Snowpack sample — Buffalo Mountain, Silverthorne, Colorado, USA (2/22/26, 2:02 PM MST)
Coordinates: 39.622, -106.113
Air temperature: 33 °F
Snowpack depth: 63 cm
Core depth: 20 cm
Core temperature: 24.8 °F
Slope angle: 11°, slope face: 116°
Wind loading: low
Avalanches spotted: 0
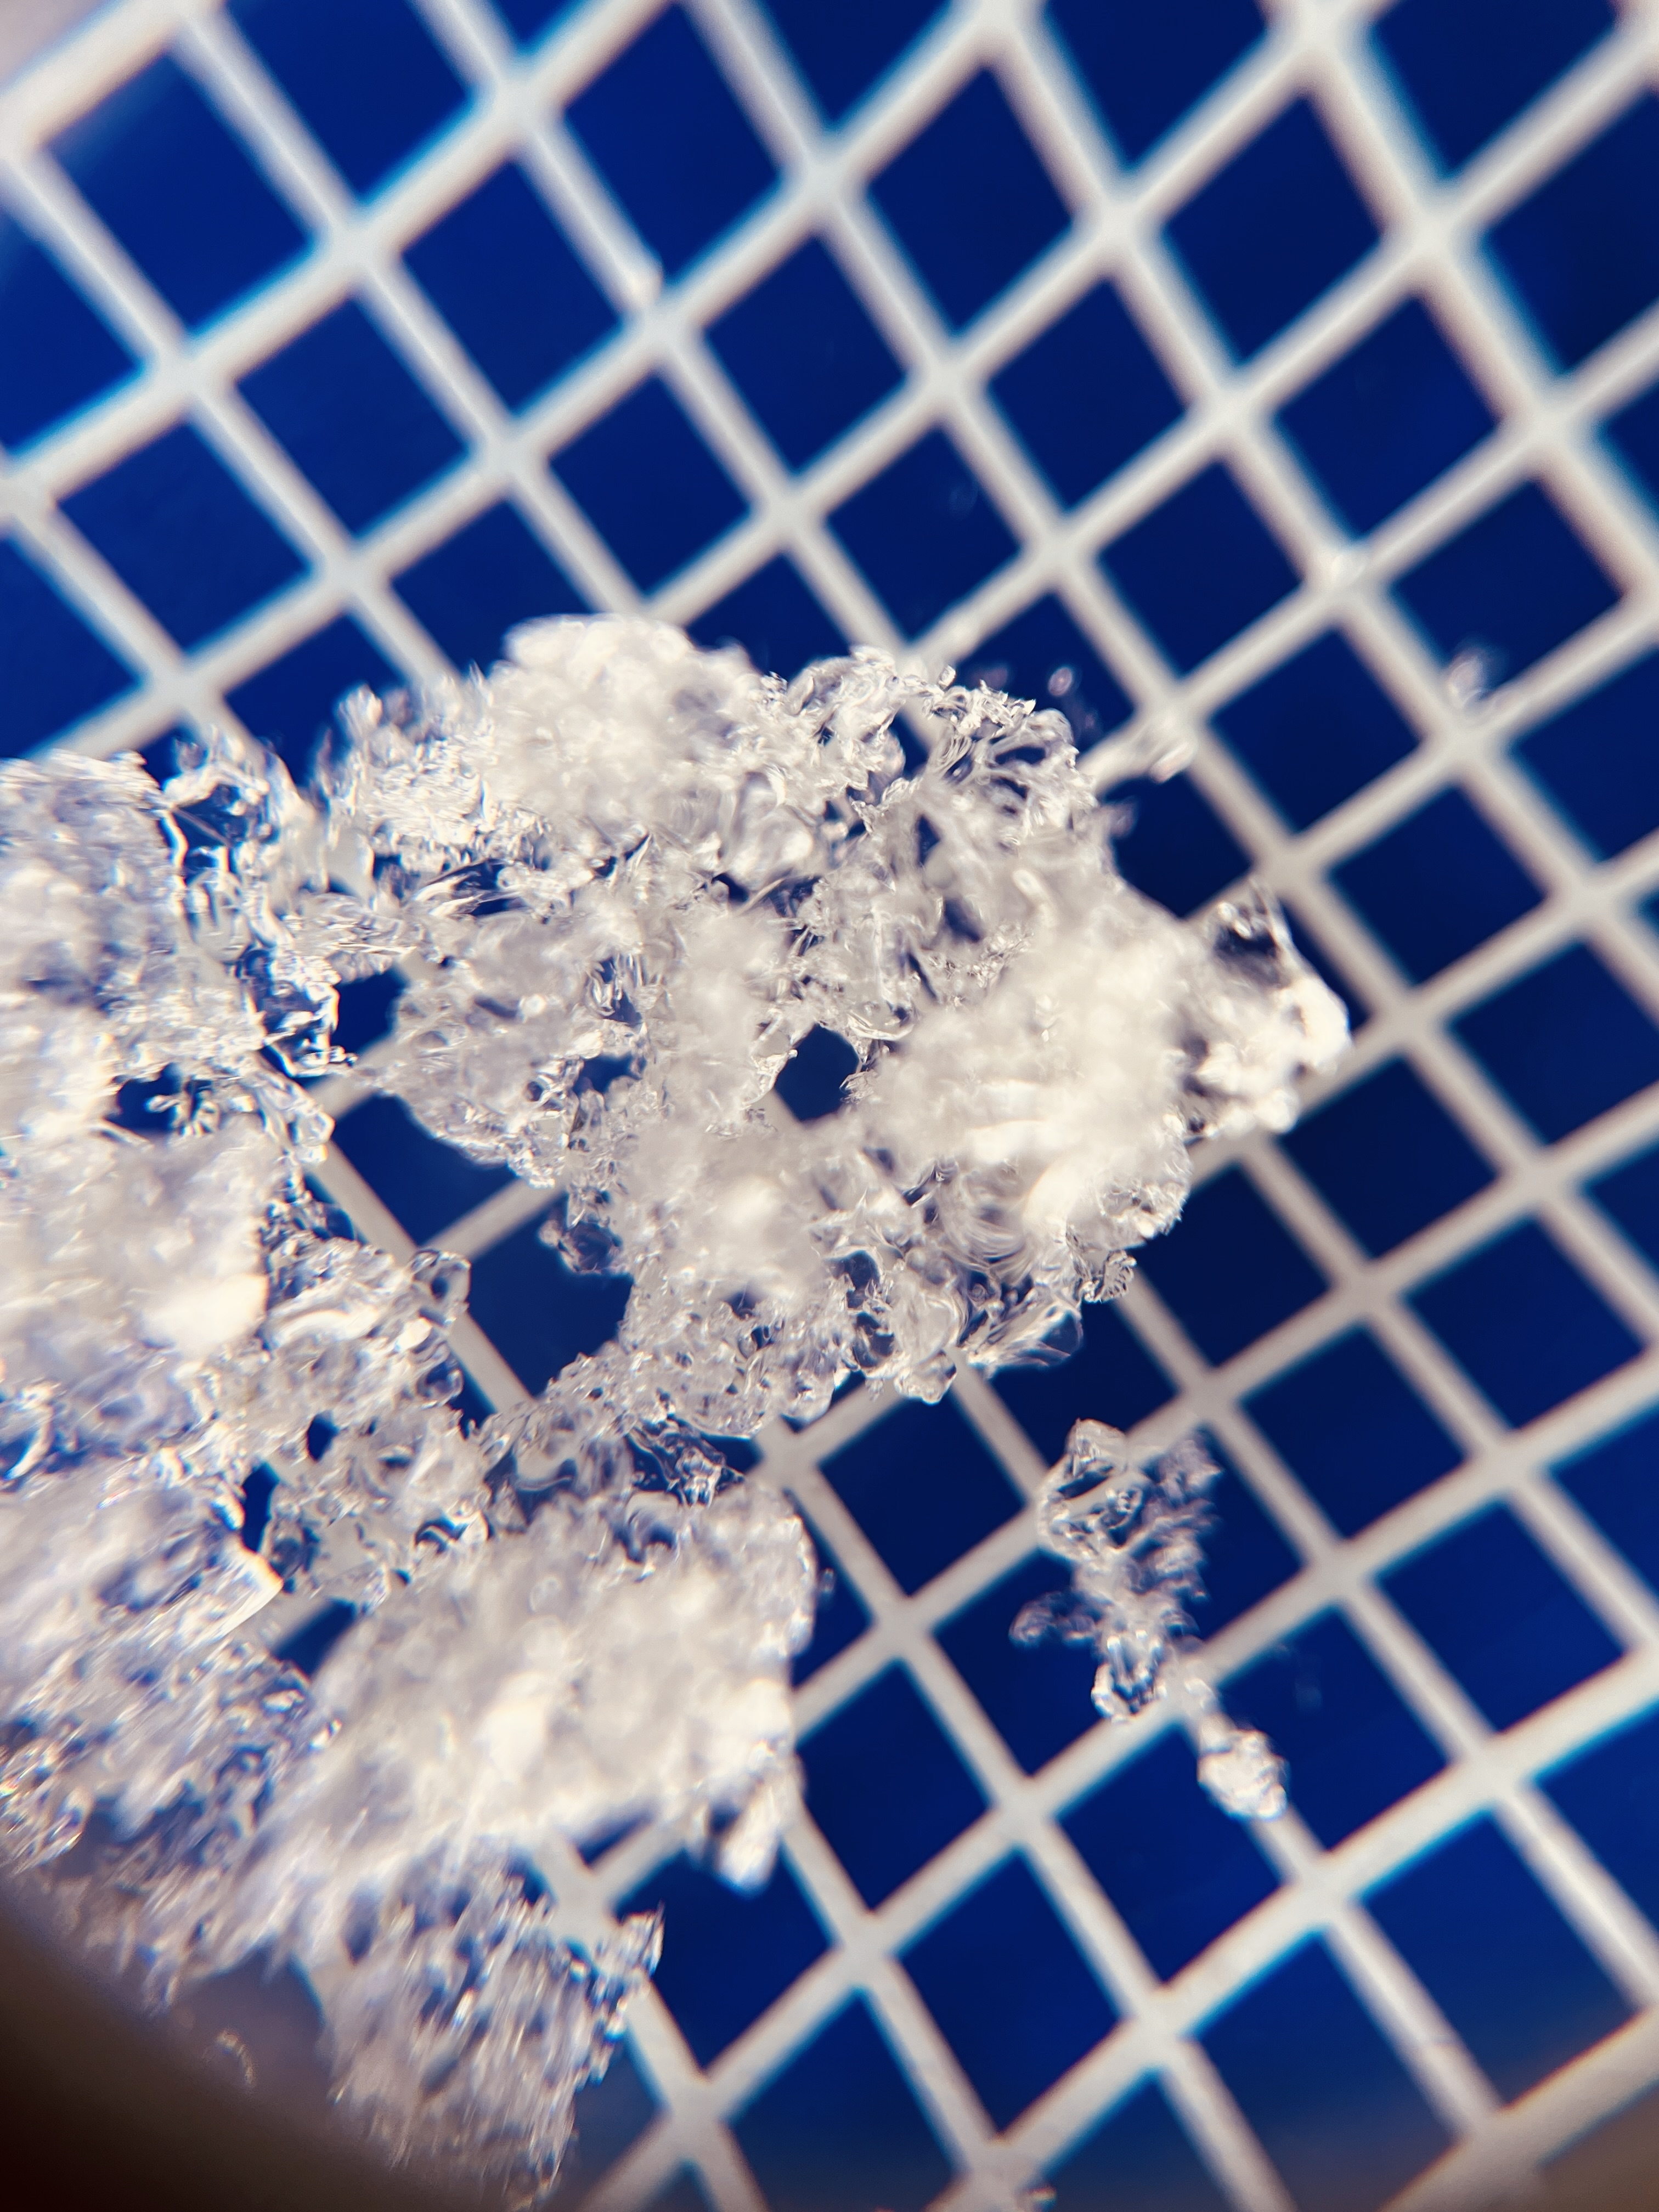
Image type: magnified_profile
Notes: In a firebreak similar to site 1, minimal wind loading with no spotted avalanches (not many faces in view though)